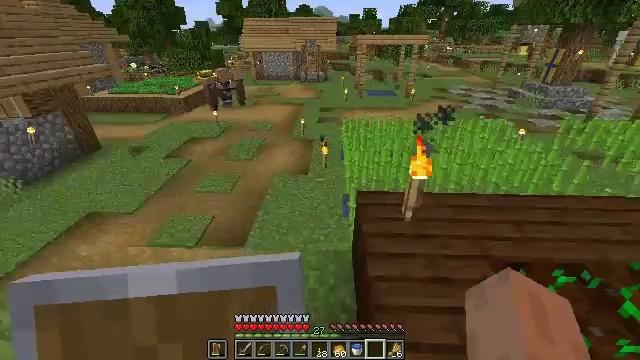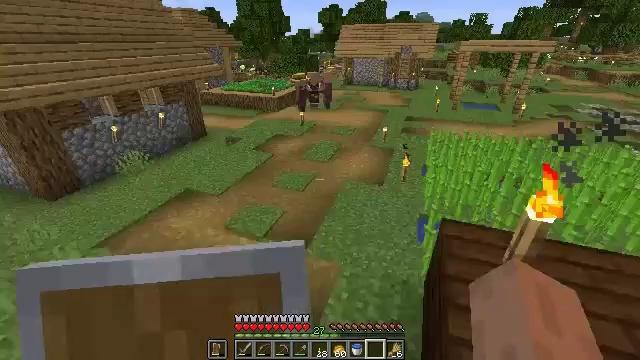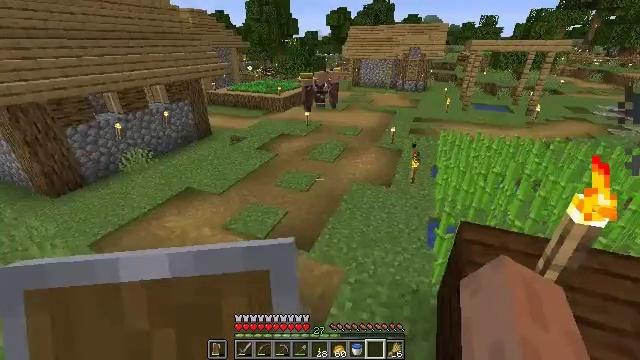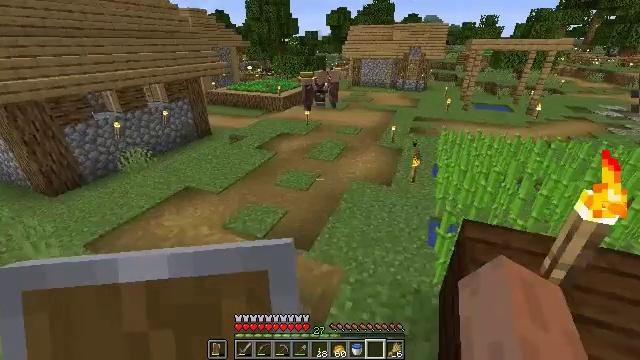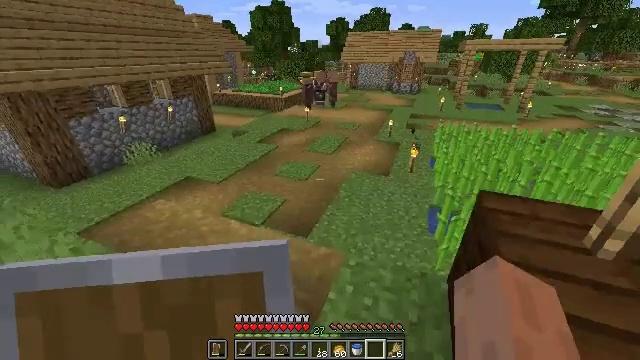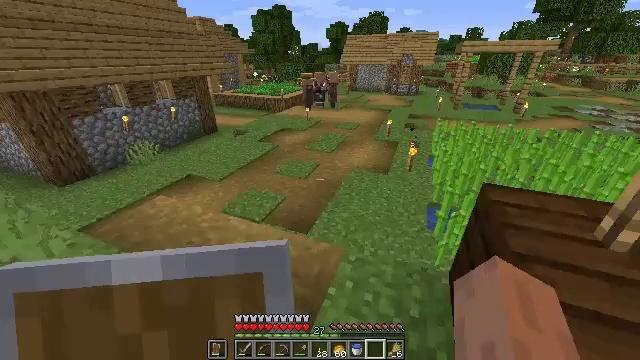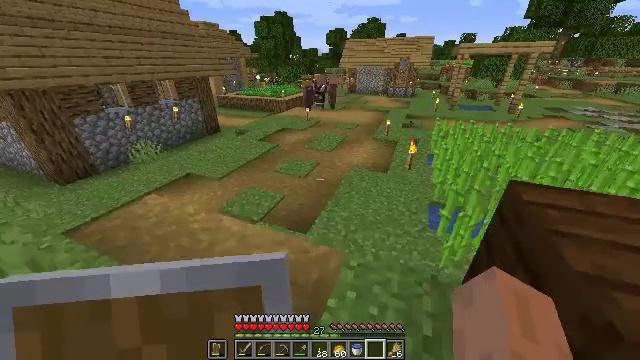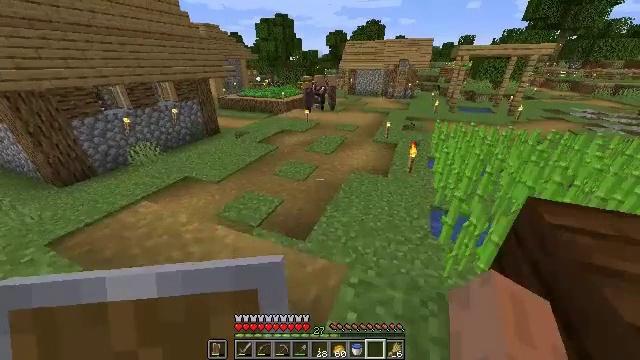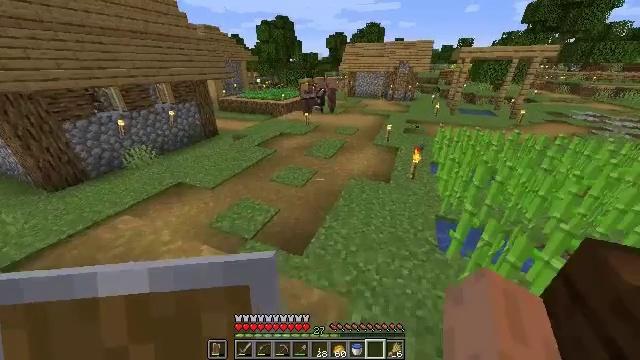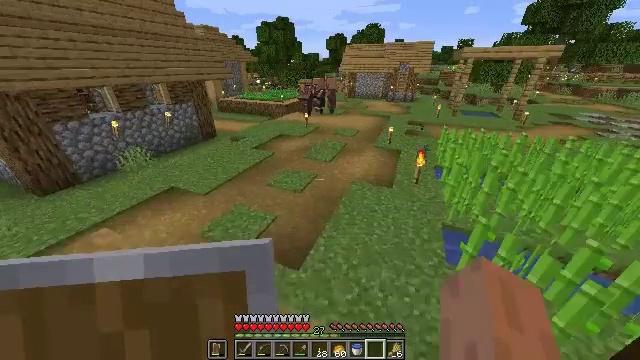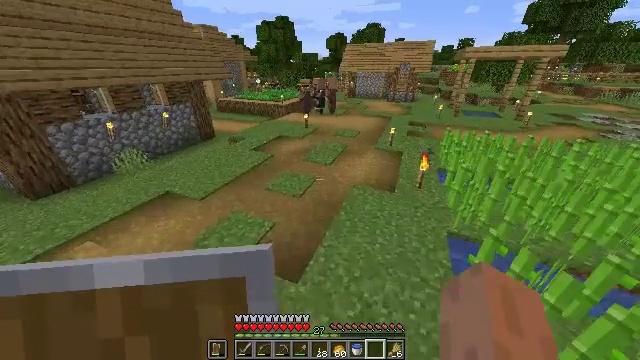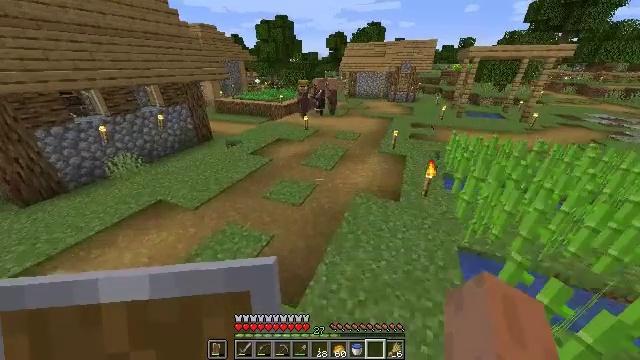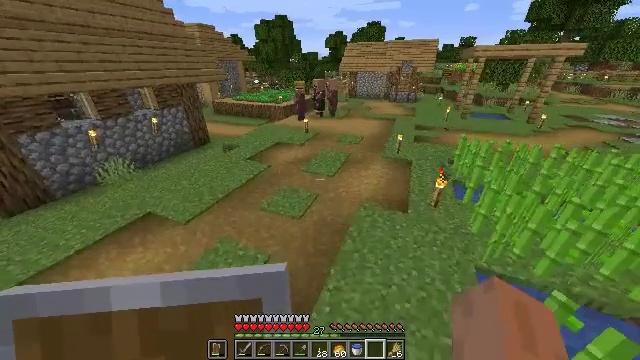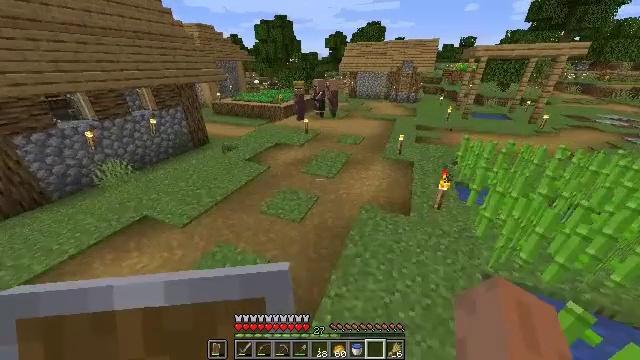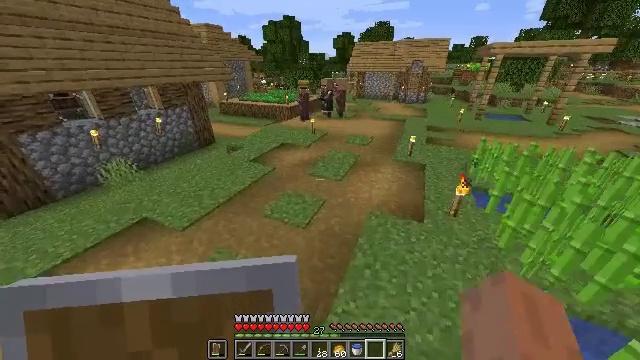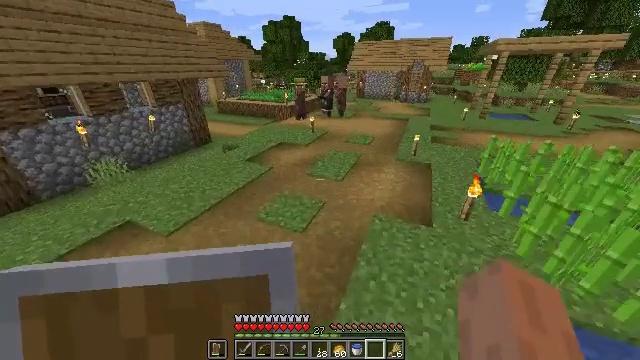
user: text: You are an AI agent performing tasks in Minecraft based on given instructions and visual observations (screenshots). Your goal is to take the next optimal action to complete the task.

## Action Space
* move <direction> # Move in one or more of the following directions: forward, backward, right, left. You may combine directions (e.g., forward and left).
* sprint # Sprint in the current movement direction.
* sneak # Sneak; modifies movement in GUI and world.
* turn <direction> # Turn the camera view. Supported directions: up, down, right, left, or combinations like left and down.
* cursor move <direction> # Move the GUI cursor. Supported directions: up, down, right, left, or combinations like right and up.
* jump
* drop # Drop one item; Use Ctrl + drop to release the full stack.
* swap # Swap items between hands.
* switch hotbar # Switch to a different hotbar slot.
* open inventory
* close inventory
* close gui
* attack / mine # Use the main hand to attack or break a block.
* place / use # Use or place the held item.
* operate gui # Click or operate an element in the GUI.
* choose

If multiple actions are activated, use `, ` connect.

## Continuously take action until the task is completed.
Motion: motion action
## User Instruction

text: Use the crafting table to craft a glass bottle.
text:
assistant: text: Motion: move forward, turn left and up
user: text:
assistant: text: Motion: move forward, turn left
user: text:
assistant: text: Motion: move forward, sprint
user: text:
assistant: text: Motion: move forward, sprint
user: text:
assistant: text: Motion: move forward
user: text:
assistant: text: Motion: move forward, sprint
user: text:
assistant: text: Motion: move forward, sprint
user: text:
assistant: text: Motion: move forward
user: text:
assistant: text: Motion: move forward
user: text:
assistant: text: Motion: move forward
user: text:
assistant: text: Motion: move forward
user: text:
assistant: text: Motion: move forward
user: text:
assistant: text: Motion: move forward
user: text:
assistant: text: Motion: move forward, turn left
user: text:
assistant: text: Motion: move forward
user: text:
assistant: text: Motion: move forward
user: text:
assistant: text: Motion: move forward
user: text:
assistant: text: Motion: move forward, turn right and up
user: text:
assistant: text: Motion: move forward, sprint, turn right and up
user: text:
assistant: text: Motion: move forward, sprint
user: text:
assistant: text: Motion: move forward
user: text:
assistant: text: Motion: move forward
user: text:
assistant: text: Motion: move forward
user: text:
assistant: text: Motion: move forward
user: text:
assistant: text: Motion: move forward, turn left
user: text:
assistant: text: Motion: move forward, turn left and up
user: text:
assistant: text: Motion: move forward
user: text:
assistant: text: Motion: move forward
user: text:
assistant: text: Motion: move forward
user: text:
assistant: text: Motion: move forward